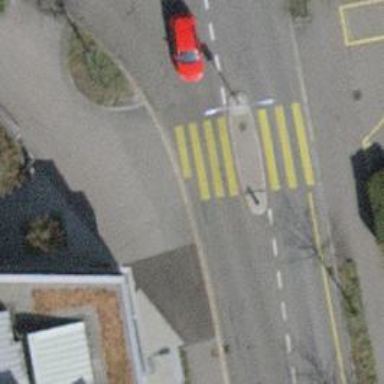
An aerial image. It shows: Uncontrolled zebra crossing with pedestrian island.